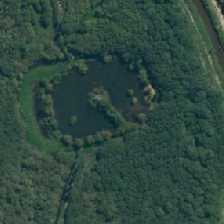
Land cover: lake_pond